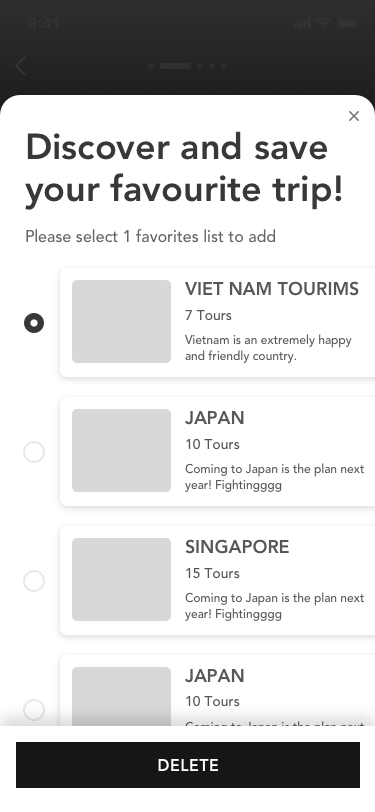
Text in this UI design:
14/16
3 DAYS ( 20   22 Mar 2019 )
$512
Description
Destination
Route
Review
Tour code:
NNSGN5843-007-200719VN-H
Nagoya
& Tokyo
May 20
Ha Noi
Nagota
May 21
Nagota
With over two million inhabitants, Nagoya (名古屋) is Japan's fourth most populated city. It is the capital of Aichi Prefecture and the principal city of the Nobi plain, one of Honshu's three large plains and metropolitan and industrial centers.
About
Discover and save your favourite trip!
VIET NAM TOURIMS
Vietnam is an extremely happy and friendly country.
7 Tours
JAPAN
Coming to Japan is the plan next year! Fightingggg
10 Tours
SINGAPORE
Coming to Japan is the plan next year! Fightingggg
15 Tours
JAPAN
Coming to Japan is the plan next year! Fightingggg
10 Tours
Please select 1 favorites list to add